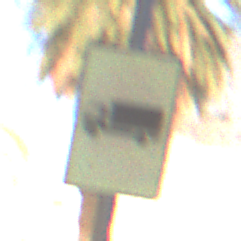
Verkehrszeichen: KFZZulaessigeGesamtmasse3Komma5TOhnePfeilsymbol
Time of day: SunriseSunset
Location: Outdoor (Urban)
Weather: PartlyCloudy
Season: NotSpecified
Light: Natural